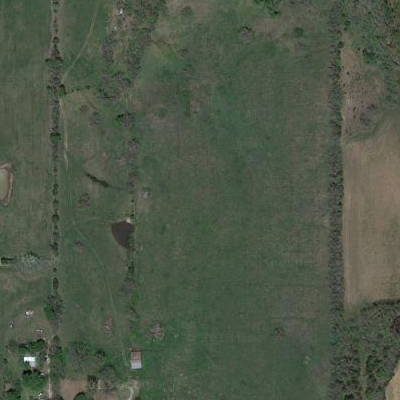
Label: Grass